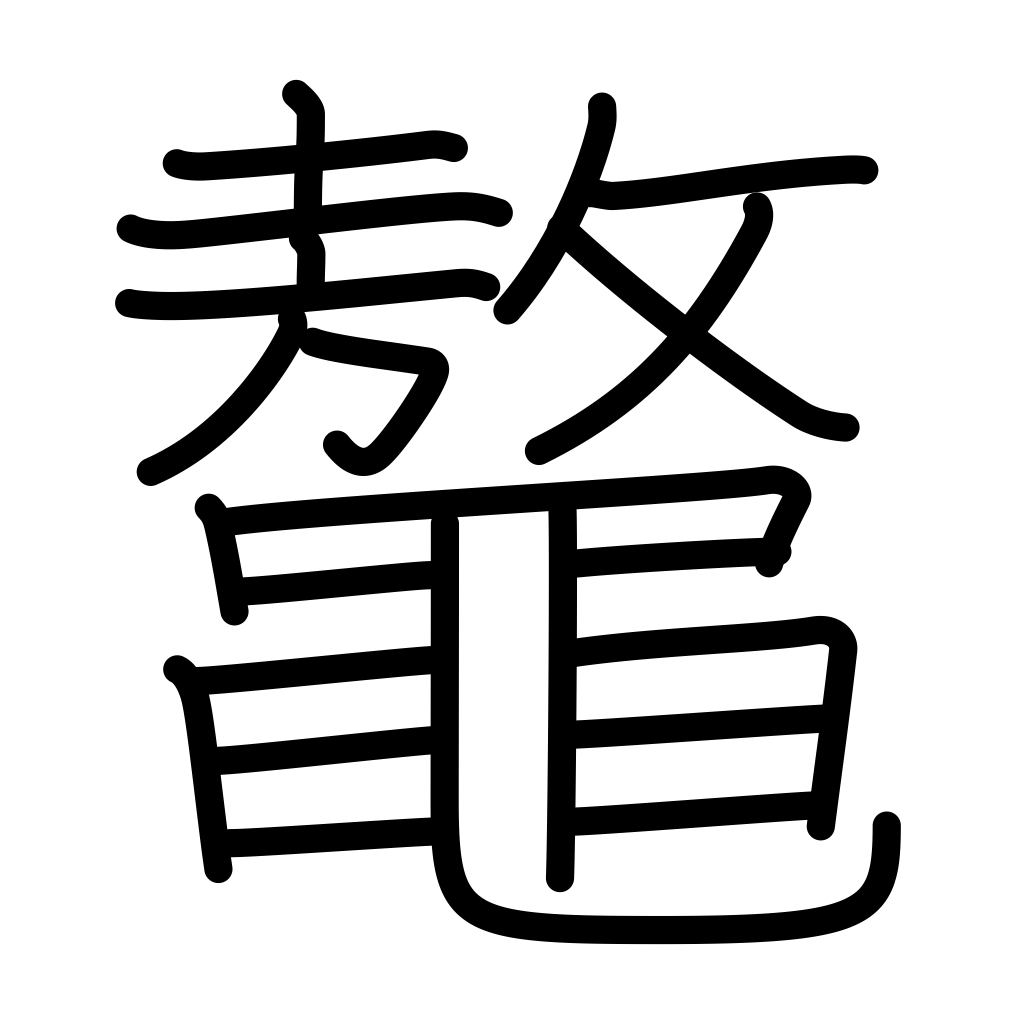
Meaning: great sea turtle